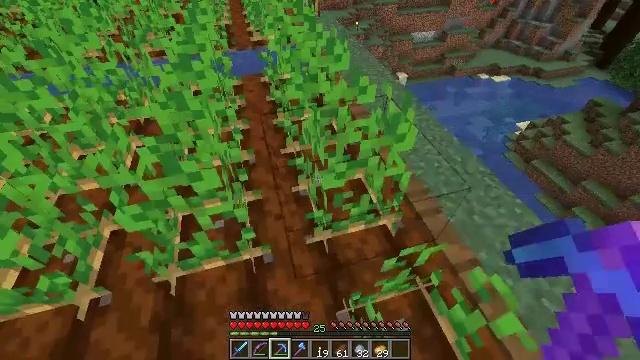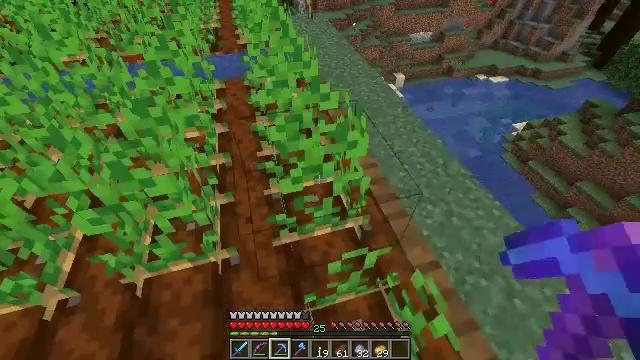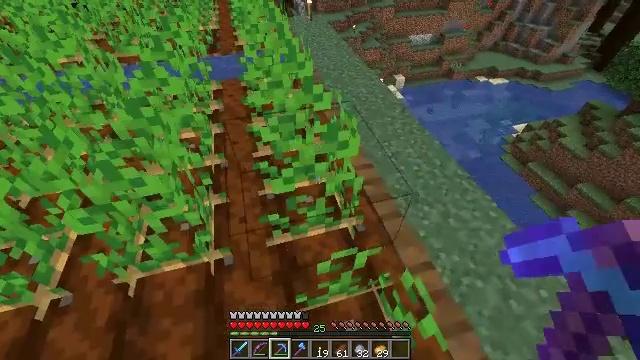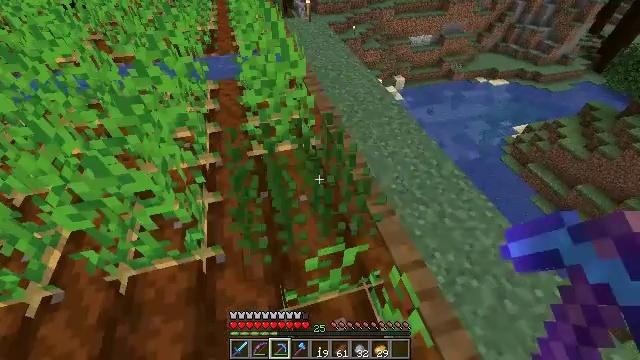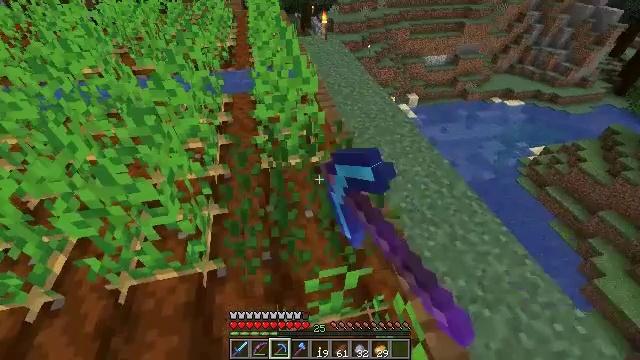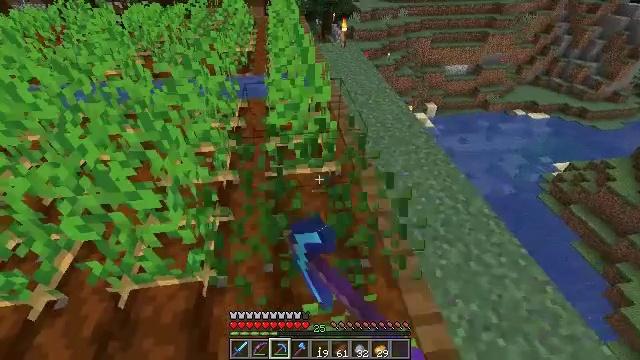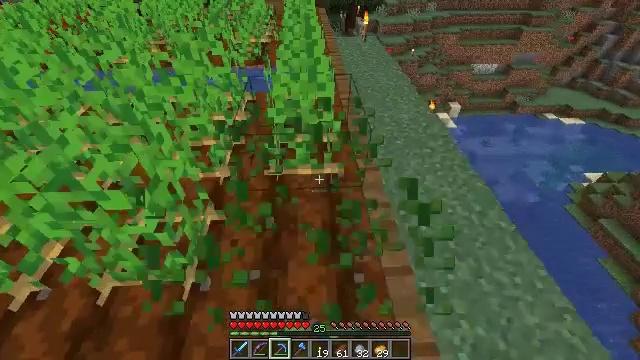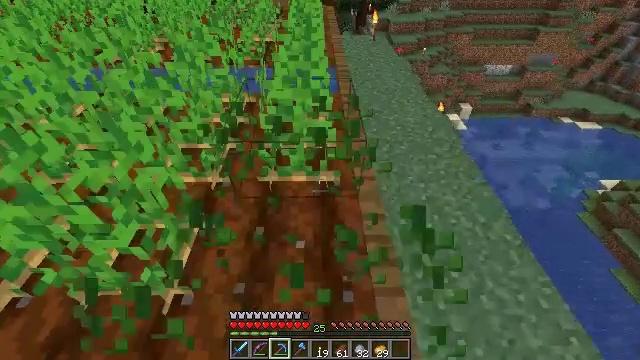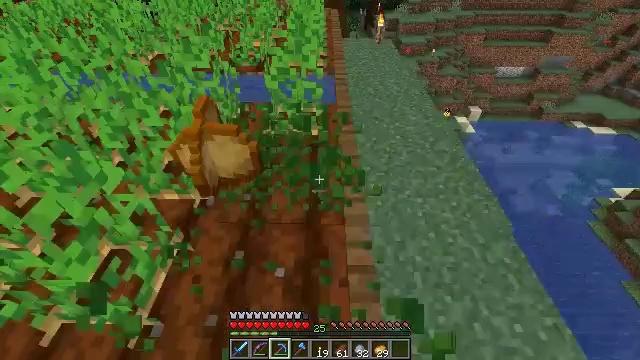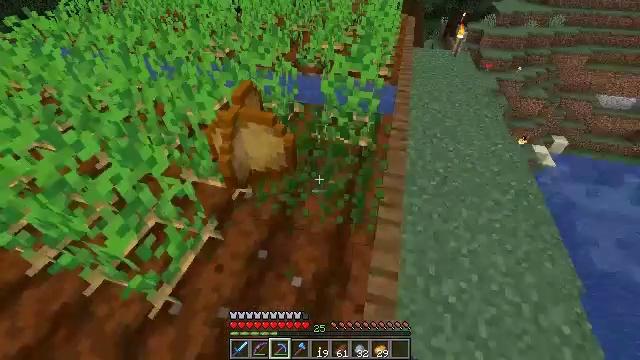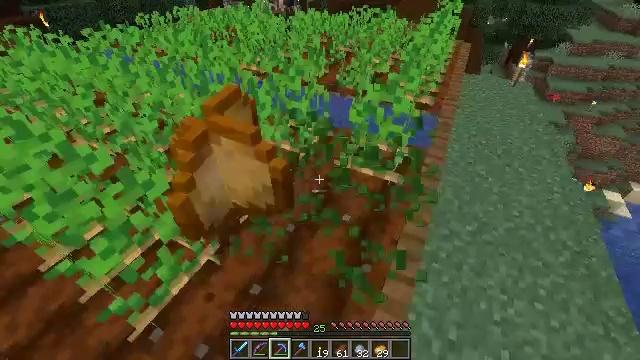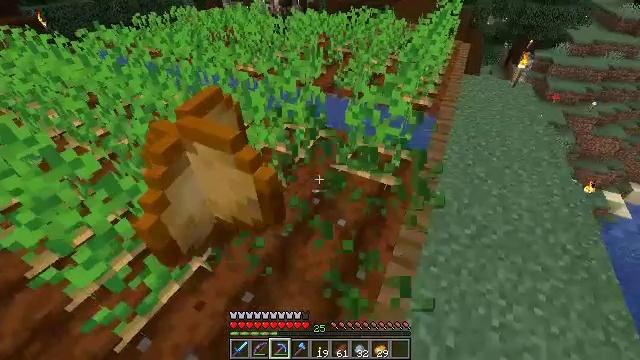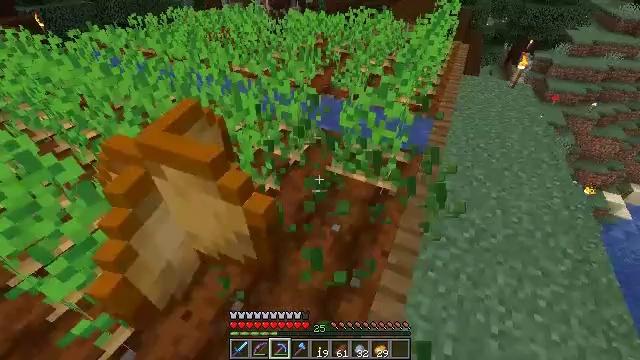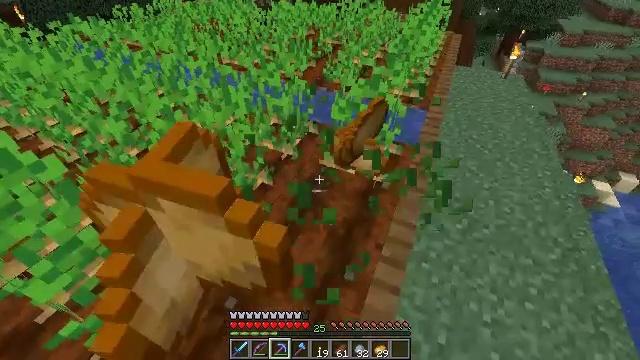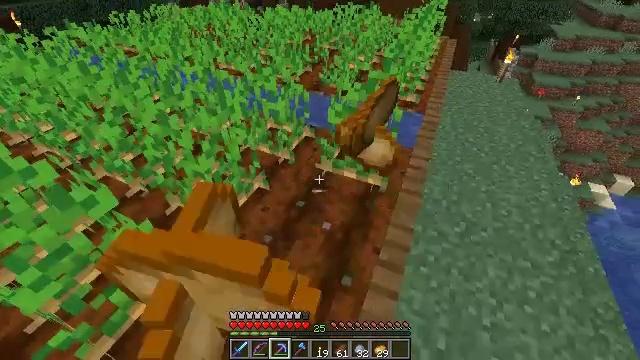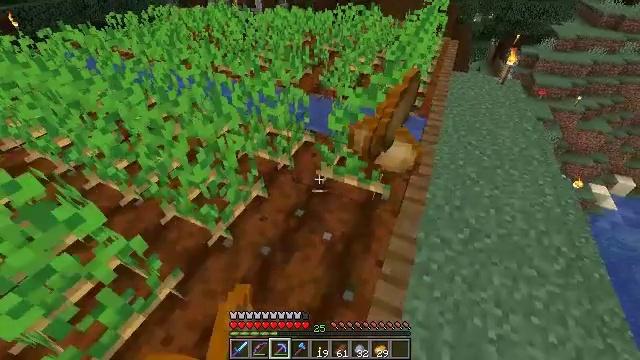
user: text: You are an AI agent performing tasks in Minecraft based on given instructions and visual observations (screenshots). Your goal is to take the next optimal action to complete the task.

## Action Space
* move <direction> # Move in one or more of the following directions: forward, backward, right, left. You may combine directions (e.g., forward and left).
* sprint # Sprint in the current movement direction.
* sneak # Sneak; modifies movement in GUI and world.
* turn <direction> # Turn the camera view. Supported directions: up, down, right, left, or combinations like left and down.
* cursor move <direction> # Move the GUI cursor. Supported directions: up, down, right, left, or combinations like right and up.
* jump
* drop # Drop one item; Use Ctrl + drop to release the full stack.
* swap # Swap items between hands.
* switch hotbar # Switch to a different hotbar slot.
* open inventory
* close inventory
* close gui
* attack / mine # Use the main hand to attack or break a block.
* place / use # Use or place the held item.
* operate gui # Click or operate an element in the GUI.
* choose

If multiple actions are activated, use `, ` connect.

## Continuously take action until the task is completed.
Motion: motion action
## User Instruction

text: Break the potato plant to gather potatoes.
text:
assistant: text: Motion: no_op
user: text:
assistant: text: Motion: no_op
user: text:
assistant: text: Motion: attack / mine
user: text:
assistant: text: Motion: move forward, turn left and up, attack / mine
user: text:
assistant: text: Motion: move forward and move right, turn left and up
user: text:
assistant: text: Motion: move forward and move right, turn left and down
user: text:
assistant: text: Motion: move forward and move right, turn left
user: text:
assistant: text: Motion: move forward and move right, turn left, attack / mine
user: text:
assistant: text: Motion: move forward and move right, turn left
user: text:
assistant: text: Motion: move forward, turn left and up
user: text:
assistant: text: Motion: no_op
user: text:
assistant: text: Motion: no_op
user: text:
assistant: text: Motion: turn right and down
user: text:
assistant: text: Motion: no_op
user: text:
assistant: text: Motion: move forward
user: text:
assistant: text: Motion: move forward
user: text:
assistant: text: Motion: move forward
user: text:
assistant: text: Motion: move forward, attack / mine
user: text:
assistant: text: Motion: move forward and move right, turn left and down, attack / mine
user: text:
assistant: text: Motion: move right, turn left and down
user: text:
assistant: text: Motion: move right, turn left
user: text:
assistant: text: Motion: turn left and up
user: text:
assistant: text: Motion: no_op
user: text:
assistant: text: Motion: turn left
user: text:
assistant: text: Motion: turn left
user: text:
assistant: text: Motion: attack / mine
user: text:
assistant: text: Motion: turn right, attack / mine
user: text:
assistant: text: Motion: turn right
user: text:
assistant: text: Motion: turn right
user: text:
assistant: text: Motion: turn right